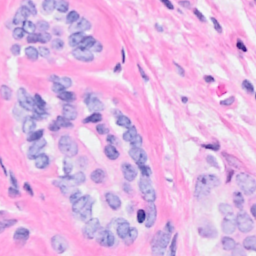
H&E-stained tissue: Breast